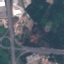
Land use / land cover class: Highway